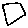
Label: square